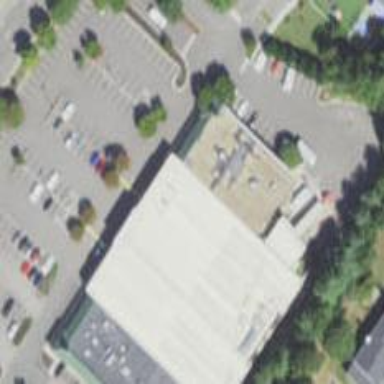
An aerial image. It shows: Fitness centre on leisure land.